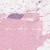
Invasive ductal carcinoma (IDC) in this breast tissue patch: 0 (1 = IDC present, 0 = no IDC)